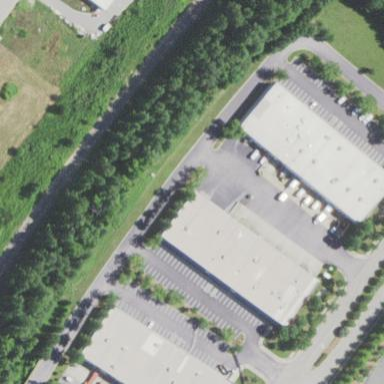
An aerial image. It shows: Commercial building.